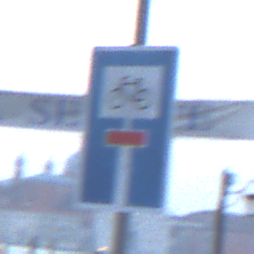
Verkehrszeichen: SackgasseRadverkehrDurchlaessig
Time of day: Dawn
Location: Outdoor (Urban)
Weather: Clear
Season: NotSpecified
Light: Natural